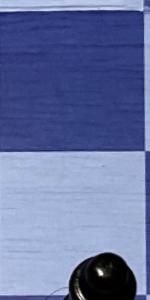
Label: Empty